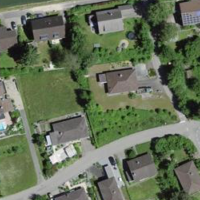
EUNIS habitat code: 55
Species observed at this site:
Lysimachia punctata
Prunus padus